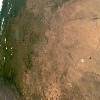
Label: land